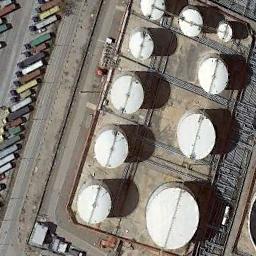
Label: storage_tank